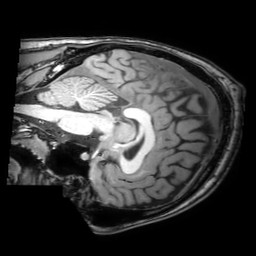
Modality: T1w
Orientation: sagittal
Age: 20
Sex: male
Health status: healthy
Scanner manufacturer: philips
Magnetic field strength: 3 T
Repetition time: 0.0079 s
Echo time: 0.0035 s